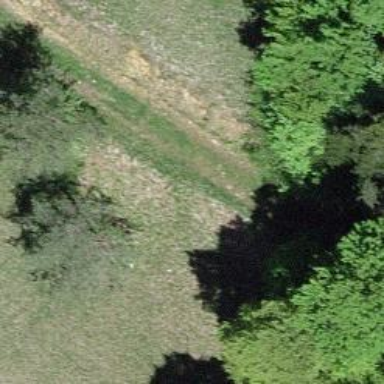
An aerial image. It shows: Track with very rough surface.